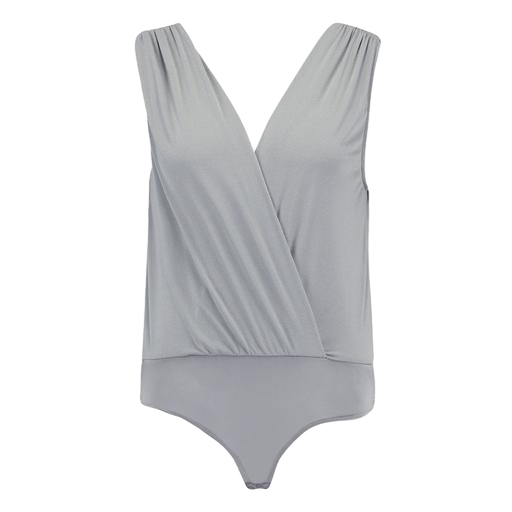
tempo wrap tankini, gray emlyn surplice tank top, gray faux-wrap blouse, white background